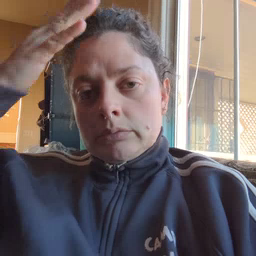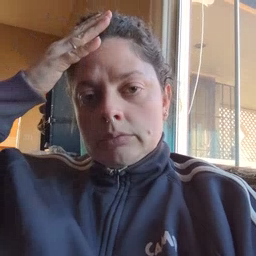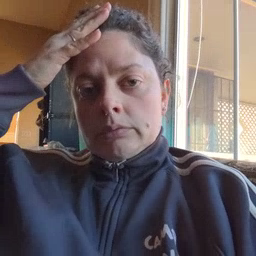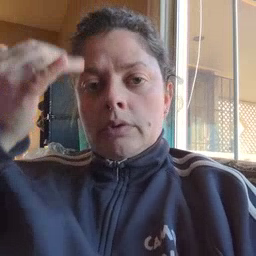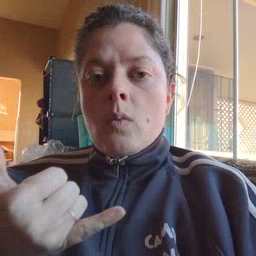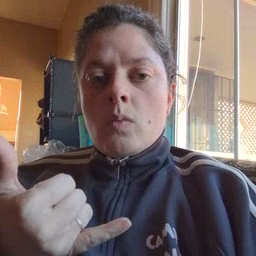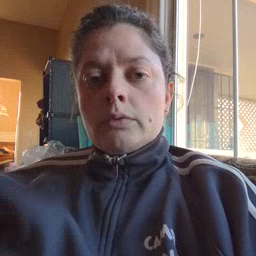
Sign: now